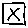
Label: square